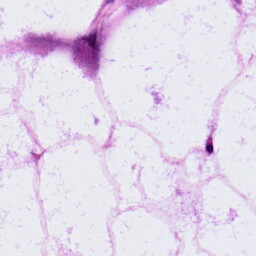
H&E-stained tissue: LymphNode